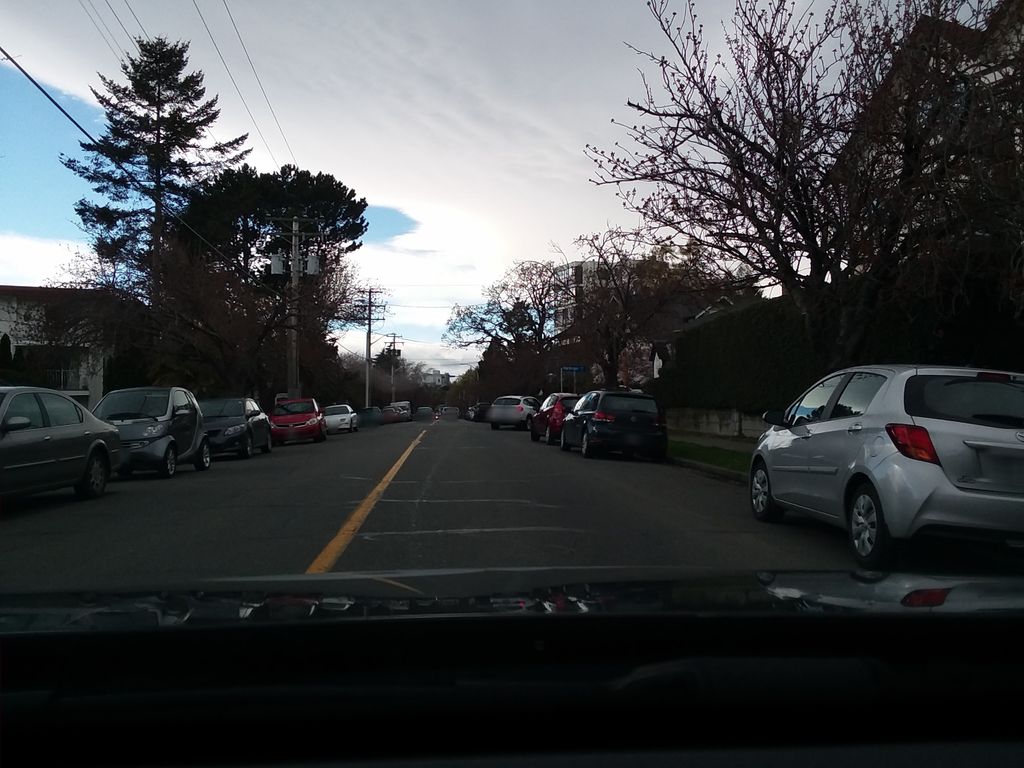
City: victoria